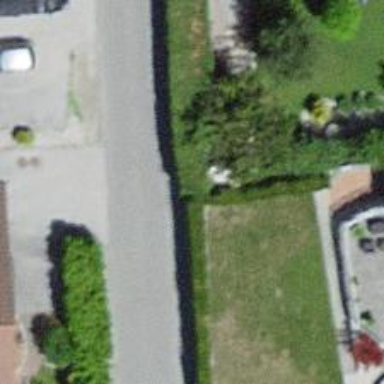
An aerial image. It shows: Hedge acting as barrier.